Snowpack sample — Snodgrass Mountain, Crested Butte, Colorado (2/4/25, 12:06 PM MST)
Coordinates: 38.923, -106.968
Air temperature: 35 °F
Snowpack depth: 80 cm
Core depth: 60 cm
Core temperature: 32 °F
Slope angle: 14°, slope face: 78°
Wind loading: low
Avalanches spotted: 0
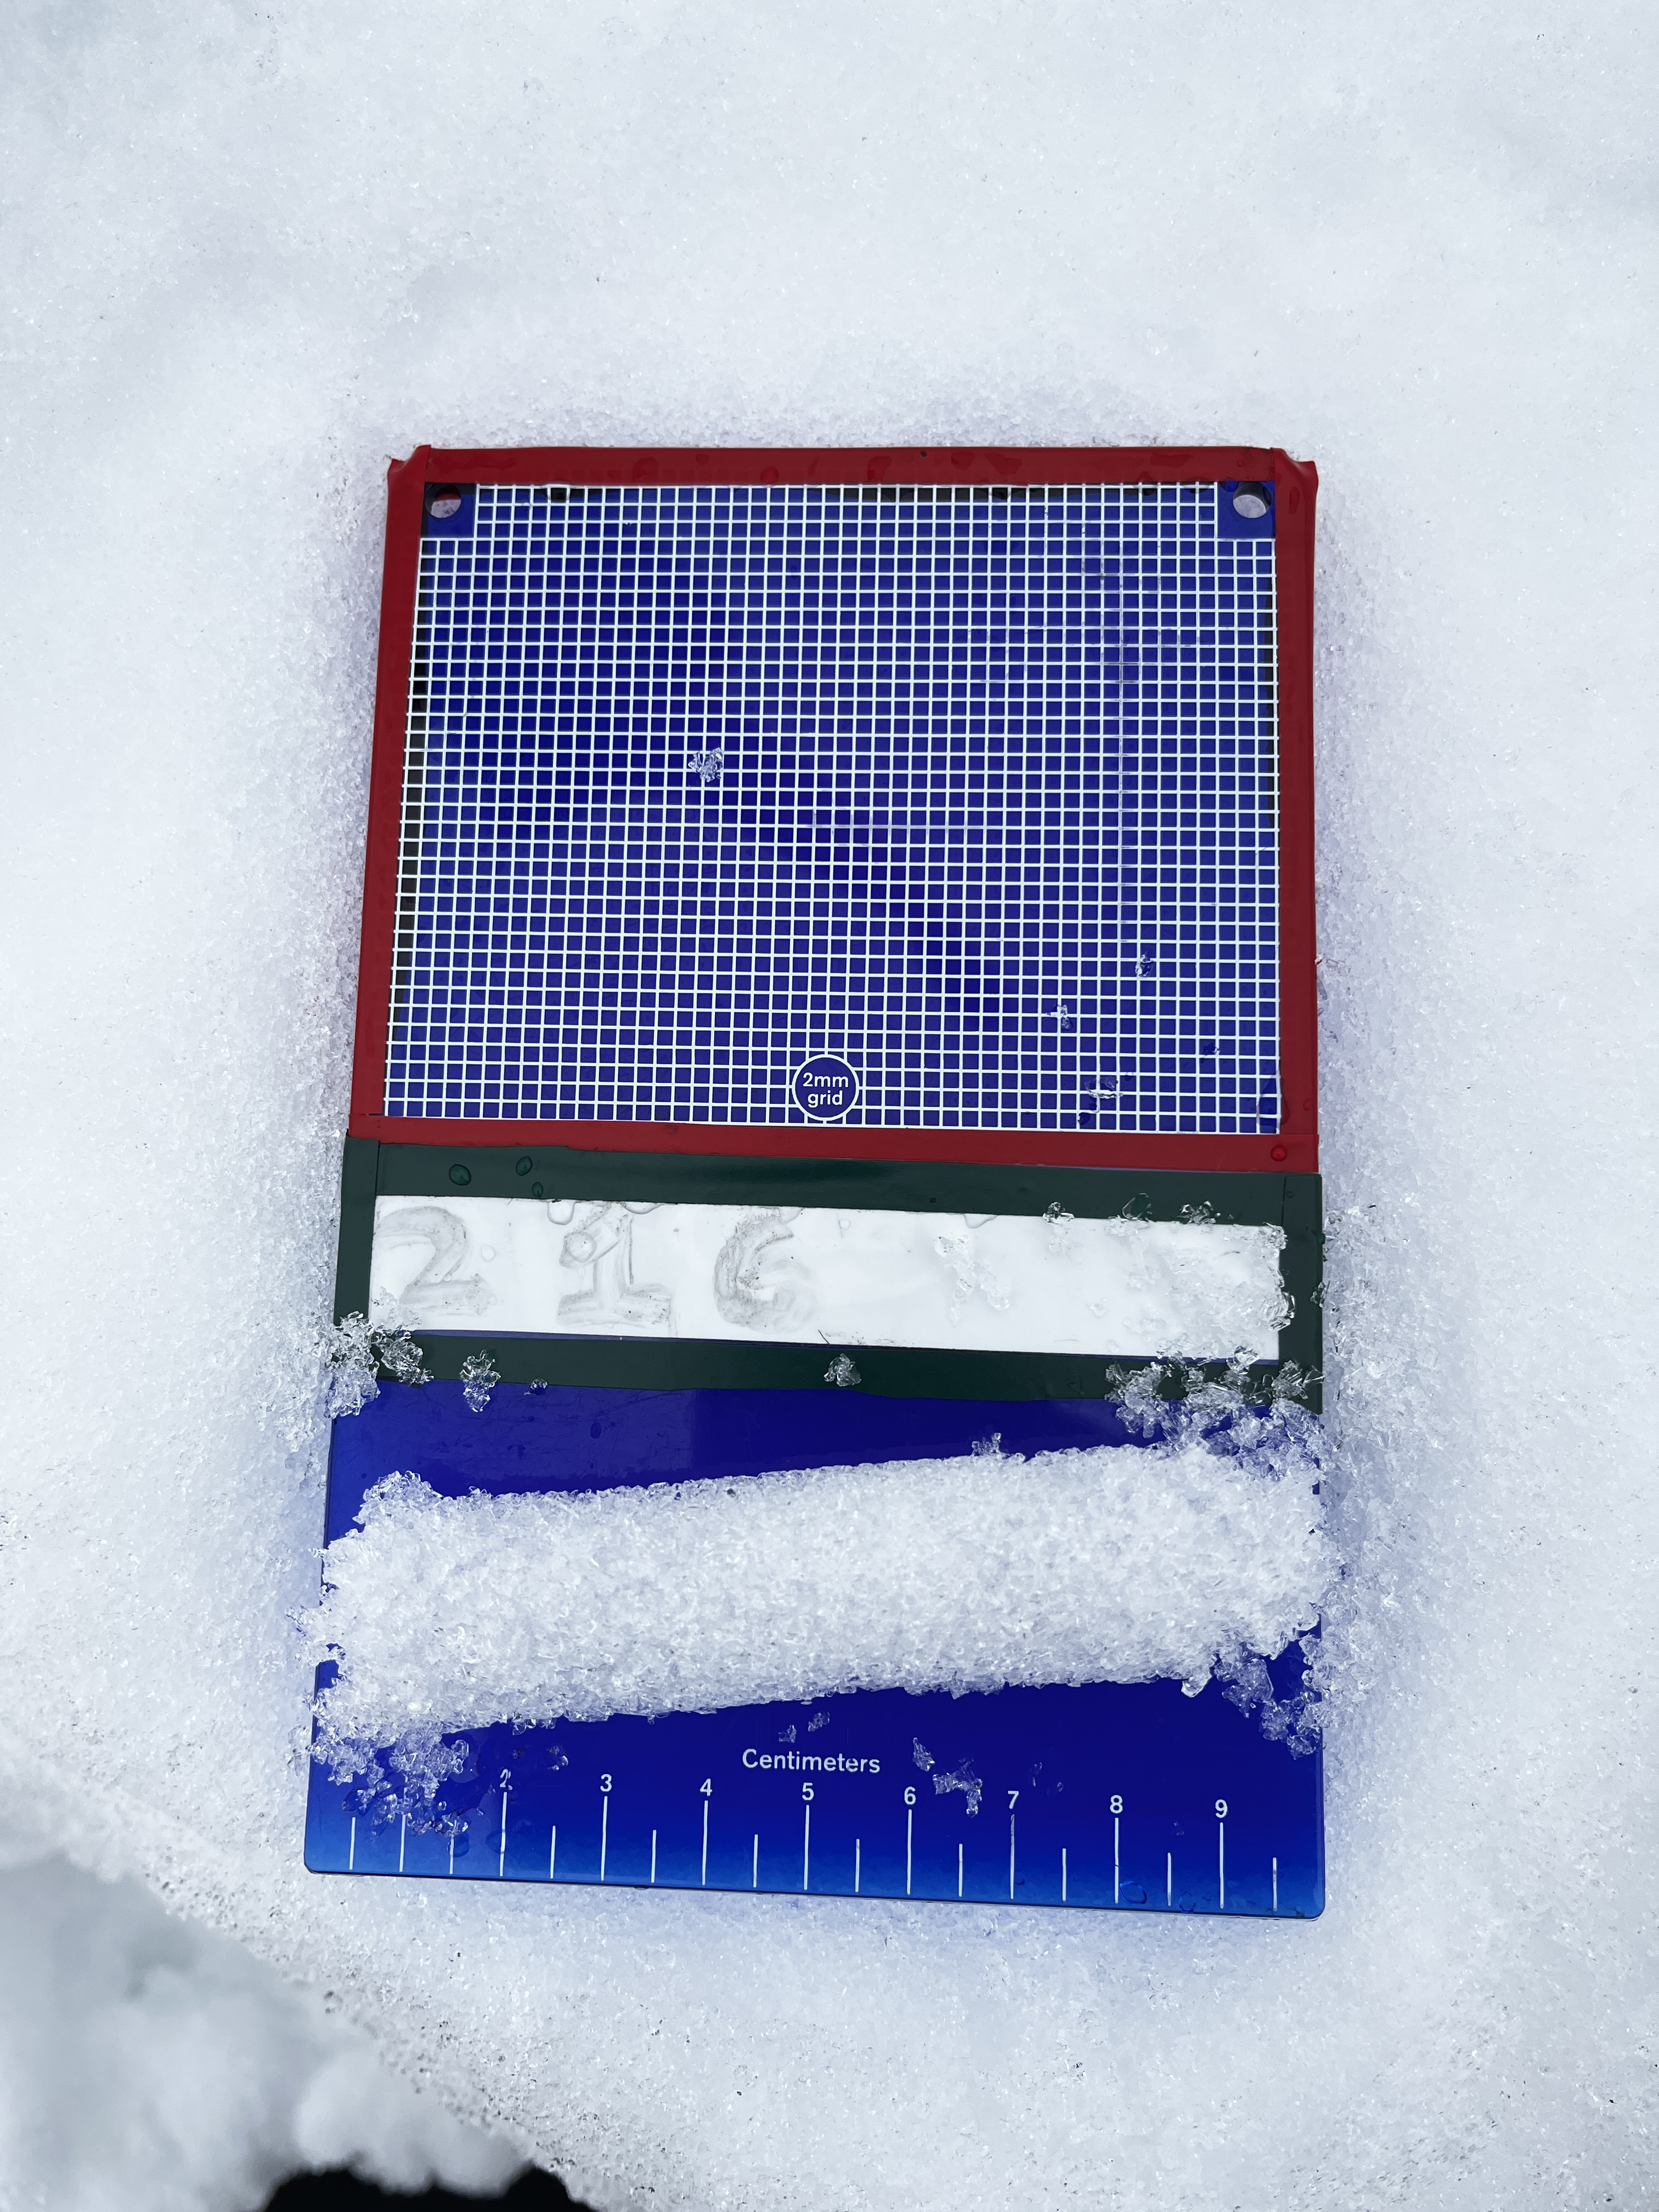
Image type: crystal_card
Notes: No avalanches nearby, unusually warm weather for the last month reported by residents, Collected 25 yards from treeline